【题型】解答题　【知识点】平面几何　【难度】hard
已知 $AB$ 是 $\odot O$ 的直径, 弦 $CD \perp AB$, 垂足为点 $H$, 点 $E$ 在直径 $AB$ 上(与 $A$、$B$ 不重合), $EH = AH$, 连接 $CE$ 并延长与 $\odot O$ 交于点 $F$。

(1) 如图1, 当点 $E$ 与点 $O$ 重合时, 求 $\angle AOC$ 的度数；

(2) 连接 $AF$ 交弦 $CD$ 于点 $P$, 如果 $\frac{CE}{EF} = \frac{4}{3}$, 求 $\frac{DP}{CP}$ 的值；

(3) 当四边形 $ACOF$ 是梯形时, 且 $AB = 6$, 求 $AE$ 的长。
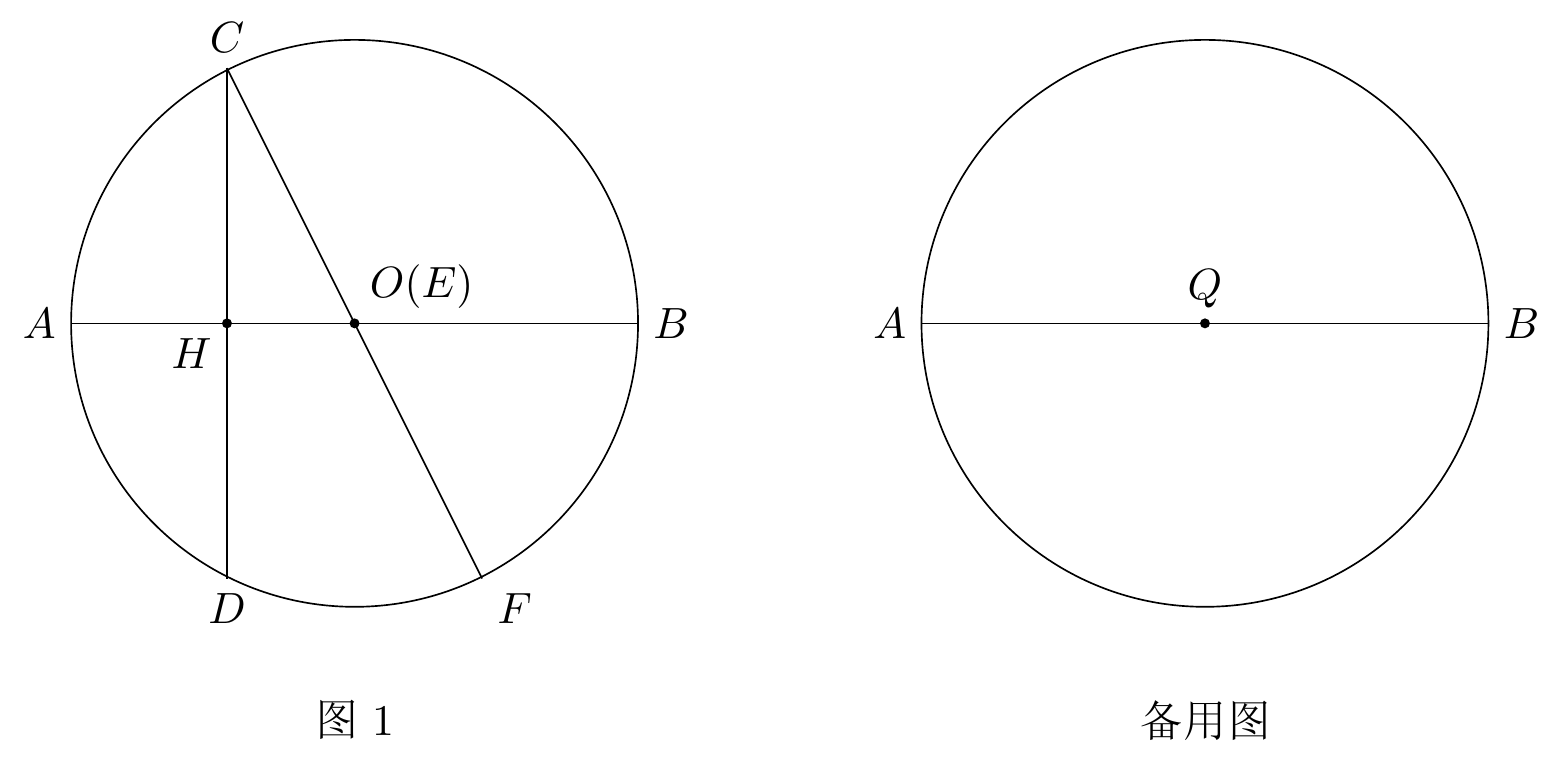
【解答】
解：
(1) 如图1, 连接 $AC$、$AD$、$OD$,

$\because CD \perp AB$, 垂足为点 $H$,

$\therefore CH = DH$,

$\because EH = AH$,

$\therefore$ 四边形 $ACOD$ 是平行四边形,

$\because CD \perp AO$,

$\therefore$ 四边形 $ACOD$ 是菱形,

$\therefore AC = OC$,

$\because OA = OC$,

$\therefore OA = OC = AC$,

$\therefore \triangle OAC$ 是等边三角形,

$\therefore \angle AOC = 60^\circ$；

(2) 如图,

$\because EH = AH$, $CH = DH$, $\angle AHD = \angle EHC = 90^\circ$,

$\therefore \triangle ECH \cong \triangle ADH$(SAS),

$\therefore CE = AD$, $\angle C = \angle D$,

$\therefore CE // AD$,

$\therefore \triangle APD \sim \triangle FPC$,

$\therefore \frac{DP}{CP} = \frac{AD}{CF}$,

$\because \frac{CE}{EF} = \frac{4}{3}$,

设 $CE = 4a$, 则 $AD = 4a$, $EF = 3a$,

$\therefore CF = CE + EF = 7a$,

$\therefore \frac{DP}{CP} = \frac{AD}{CF} = \frac{4a}{7a} = \frac{4}{7}$；

(3) \textcircled{1} 如图, 当 $OC // AF$ 时,

连接 $AD$,

由(2)知, $\triangle ECH \cong \triangle ADH$,

$\therefore \angle D = \angle DCE$,

在梯形 $ACOF$ 中, $OC // AF$,

$\therefore \angle OCF = \angle AFC$,

$\because OC = OF$,

$\therefore \angle OCF = \angle OFC$,

$\therefore \angle OCF = \angle AFC = \angle OFC$,

$\therefore \angle D = \angle AFC$,

$\therefore \angle DCE = \angle OFC$,

$\therefore CD // OF$,

$\therefore \angle FOE = \angle CHE$,

$\because CD \perp AB$,

$\therefore \angle CHE = 90^\circ$,

$\therefore \angle FOE = 90^\circ$,

在 $Rt\triangle AOF$ 中, $OA = OF = \frac{1}{2} AB = 3$,

$\therefore AF = \sqrt{OA^2 + OF^2} = 3\sqrt{2}$,

$\because \angle OCF = \angle AFC$, $\angle CEO = \angle FEA$,

$\therefore \triangle CEO \sim \triangle FEA$,

$\therefore \frac{OE}{AE} = \frac{OC}{AF}$,

$\therefore \frac{OE}{AE} = \frac{3}{3\sqrt{2}} = \frac{\sqrt{2}}{2}$,

设 $OE = \sqrt{2}x$, 则 $AE = 2x$,

$\therefore OA = \sqrt{2}x + 2x = 3$,

$\therefore x = 3 - \frac{3}{2}\sqrt{2}$,

$\therefore AE = 2x = 6 - 3\sqrt{2}$；

\textcircled{2} 如图, 当 $AC // OF$ 时,

$\because EH = AH$, $CD \perp AB$,

$\therefore \angle ACH = \angle ECH$,

设 $\angle ACH = \angle ECH = \alpha$,

$\therefore \angle ACE = 2\alpha$,

$\because AC // OF$,

$\therefore \angle OFC = \angle ACE = 2\alpha$,

$\because OC = OF$,

$\therefore \angle OCF = \angle OFC = 2\alpha$,

$\therefore \angle ACO = 4\alpha$,

$\because OA = OC$,

$\therefore \angle OAC = \angle OCA = 4\alpha$,

$\therefore \angle ACH + \angle OAC = 90^\circ$,

$\therefore \alpha + 4\alpha = 90^\circ$,

$\therefore \alpha = 18^\circ$,

$\therefore \angle ACE = \angle OFE = 36^\circ$,

$\therefore \angle OAC = \angle OCA = 72^\circ$,

$\therefore \angle AOC = 36^\circ = \angle ACE$,

$\therefore \triangle ACE \sim \triangle AOC$, $AC = CE = OE$,

$\therefore \frac{AE}{AC} = \frac{AC}{OA}$,

$\because AB = 6$,

$\therefore \frac{AE}{3 - AE} = \frac{3 - AE}{3}$,

$\therefore AE = \frac{9 + 3\sqrt{5}}{2}$(舍去)或 $AE = \frac{9 - 3\sqrt{5}}{2}$,

综上, $AE = 6 - 3\sqrt{2}$ 或 $\frac{9 - 3\sqrt{5}}{2}$．
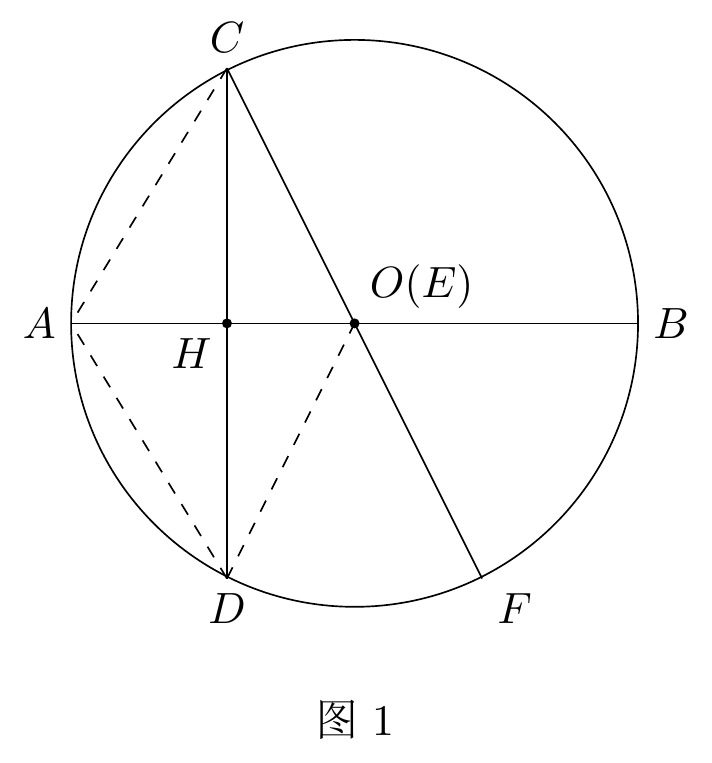
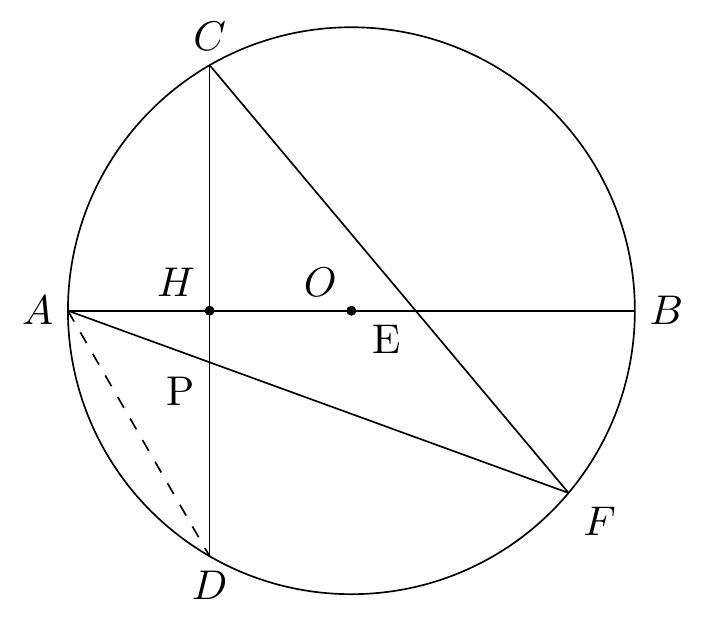
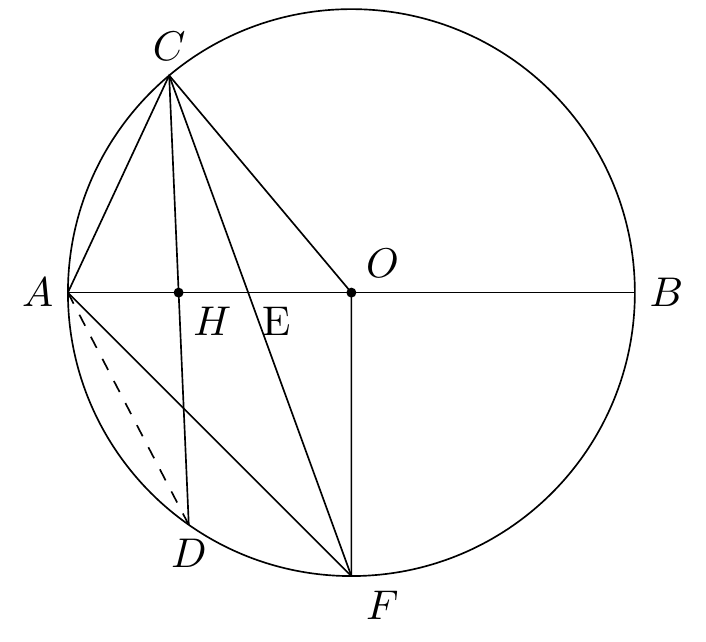
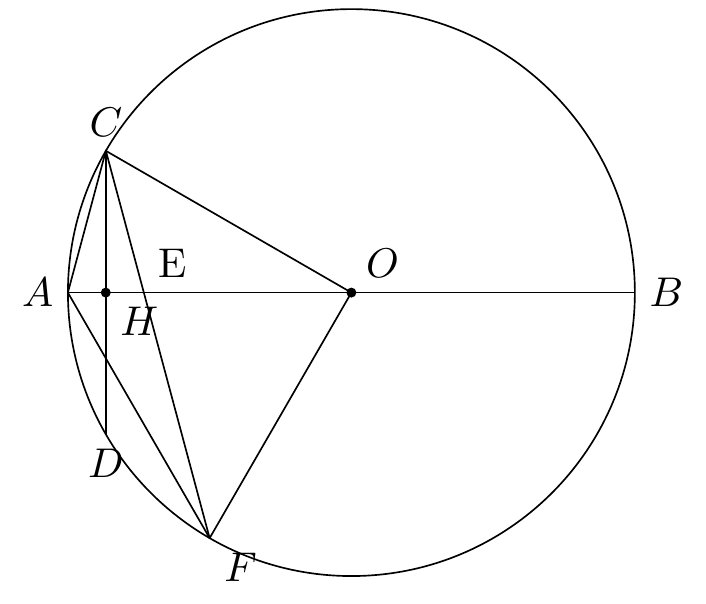